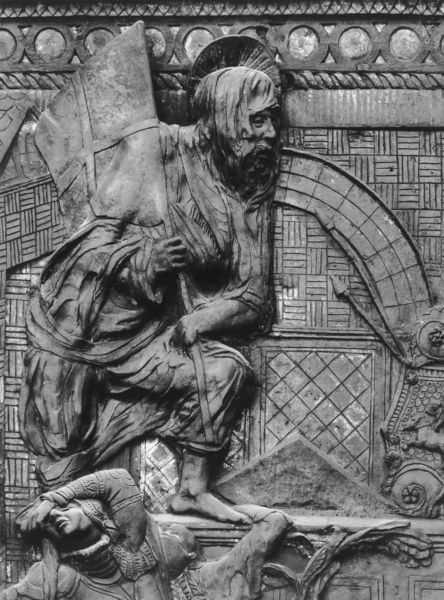
Titel: Reliefs der Auferstehungskanzel (Sängerkanzel)
Künstler: Donatello
Standort: Florenz, S. Lorenzo (EU - I - Toskana)
Schlagwörter: kampf, mann, fenster, grau, schwarz, gebäude, muster, bart, arm, stein, tragen, gehen, gewand, pferd, reiter, relief, fahne, flagge, banner, lanze, detail, foto, fuss, kreuz, kreise, wappen, heiliger, flage, grabstein, glorie, kreutz, gewandt